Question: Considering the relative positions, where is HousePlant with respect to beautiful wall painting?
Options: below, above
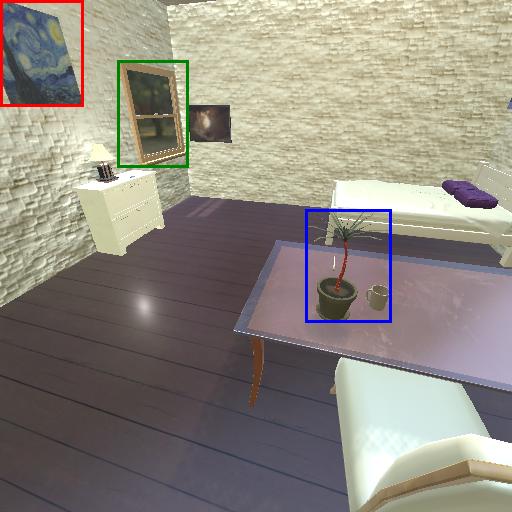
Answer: below